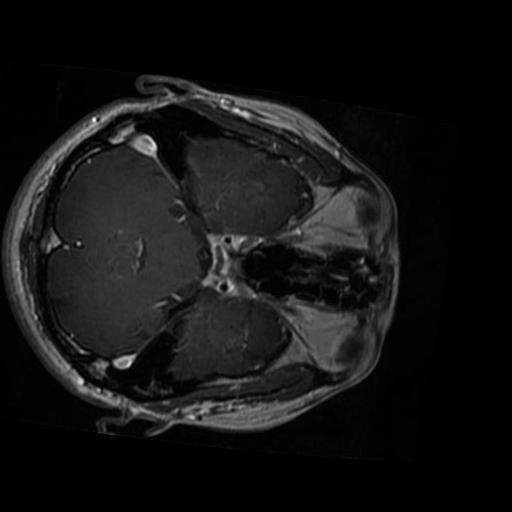
Label: brain_glioma